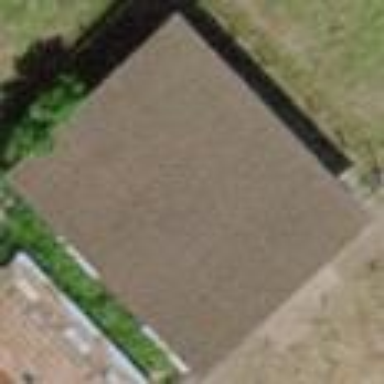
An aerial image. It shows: Shed.